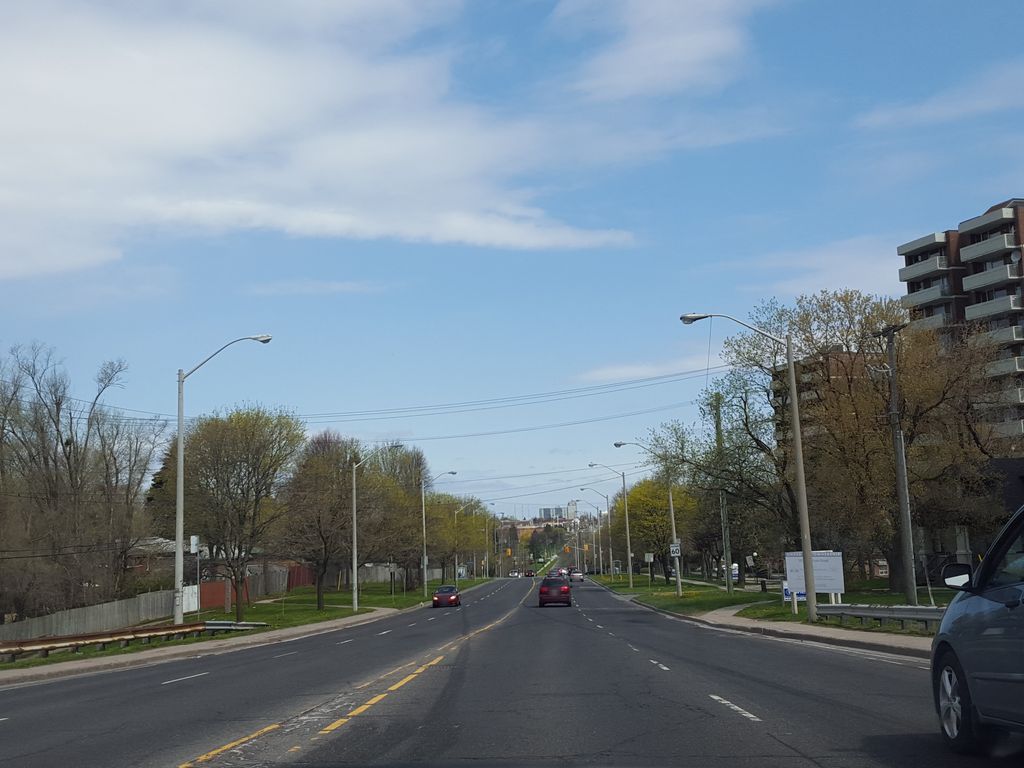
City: toronto